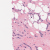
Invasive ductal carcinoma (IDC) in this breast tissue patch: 0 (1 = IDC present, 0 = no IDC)